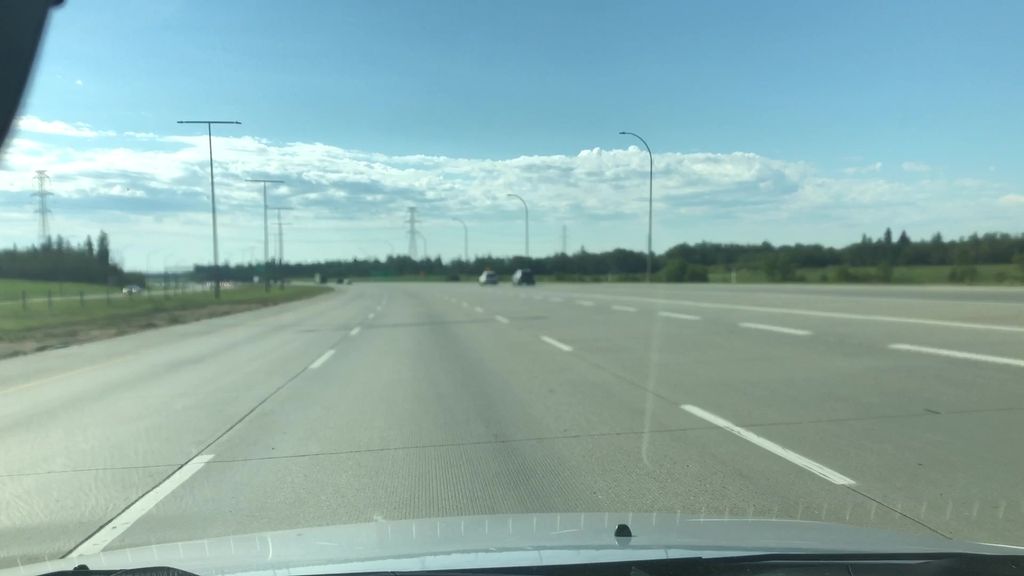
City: edmonton